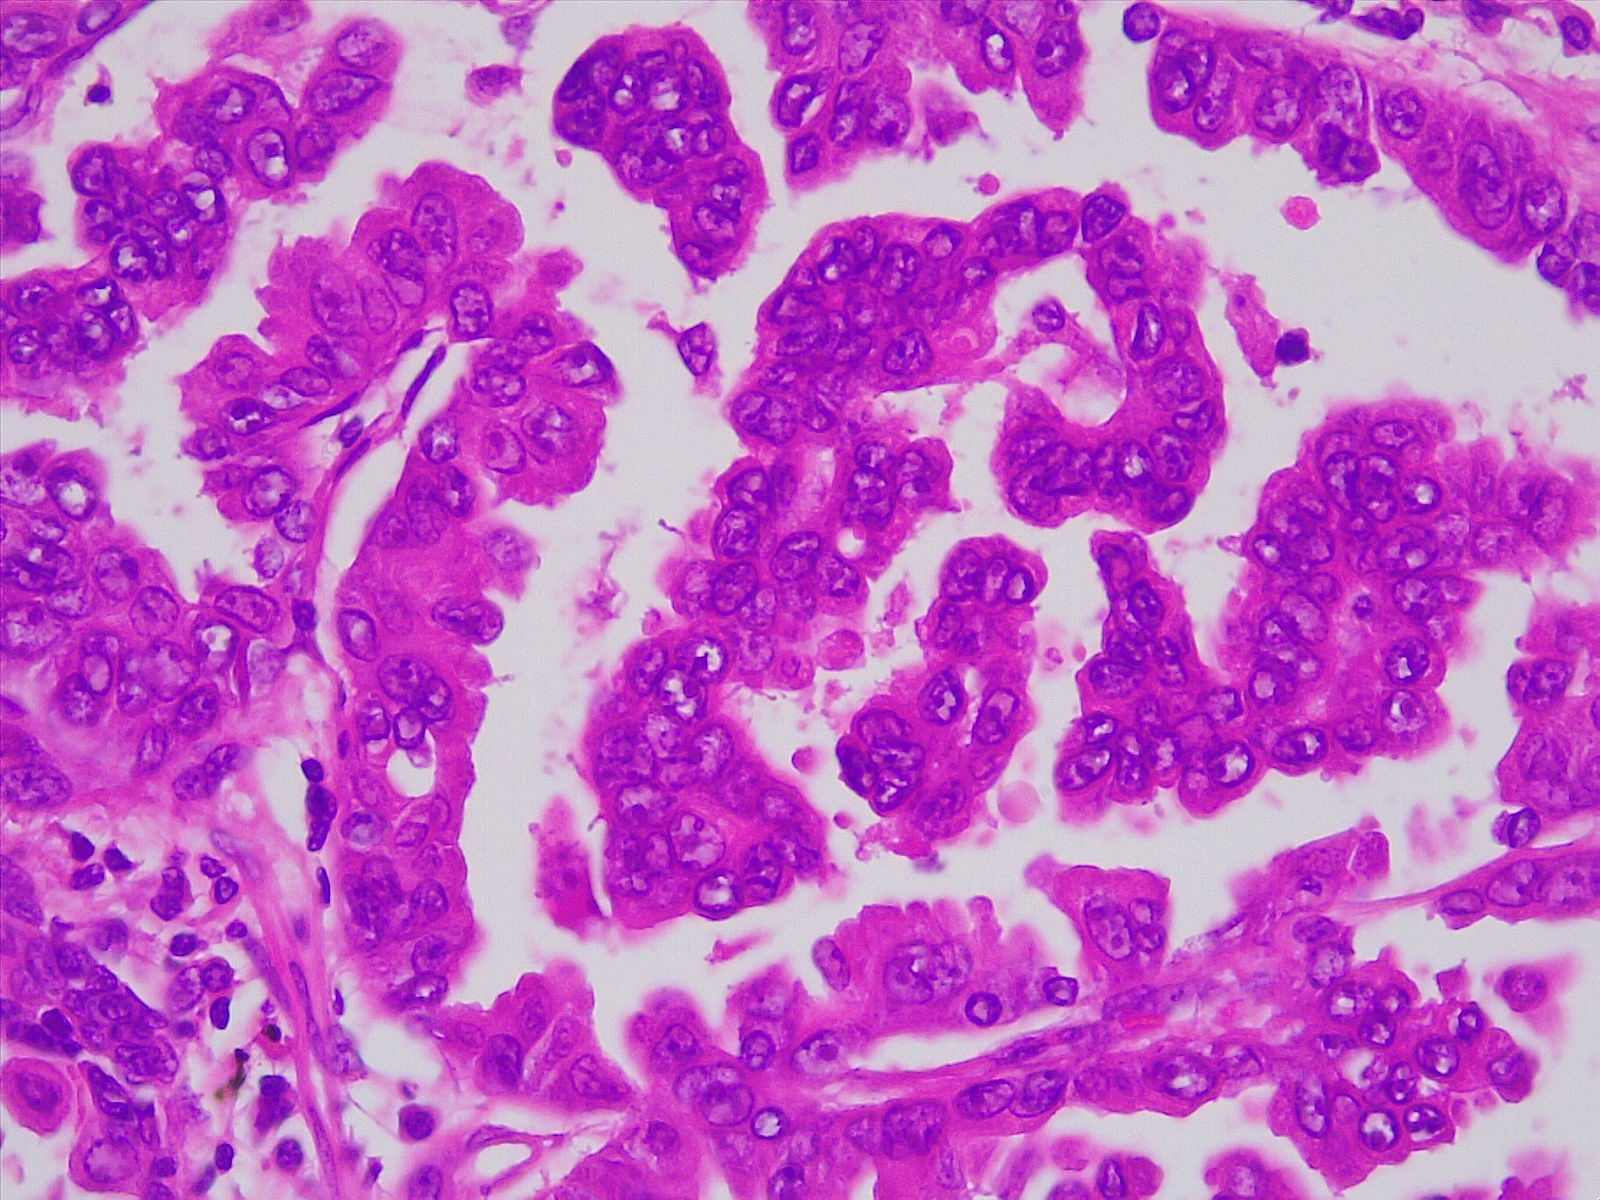
Label: lung adenocarcinoma, well differentiated